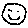
Label: smiley face